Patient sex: M
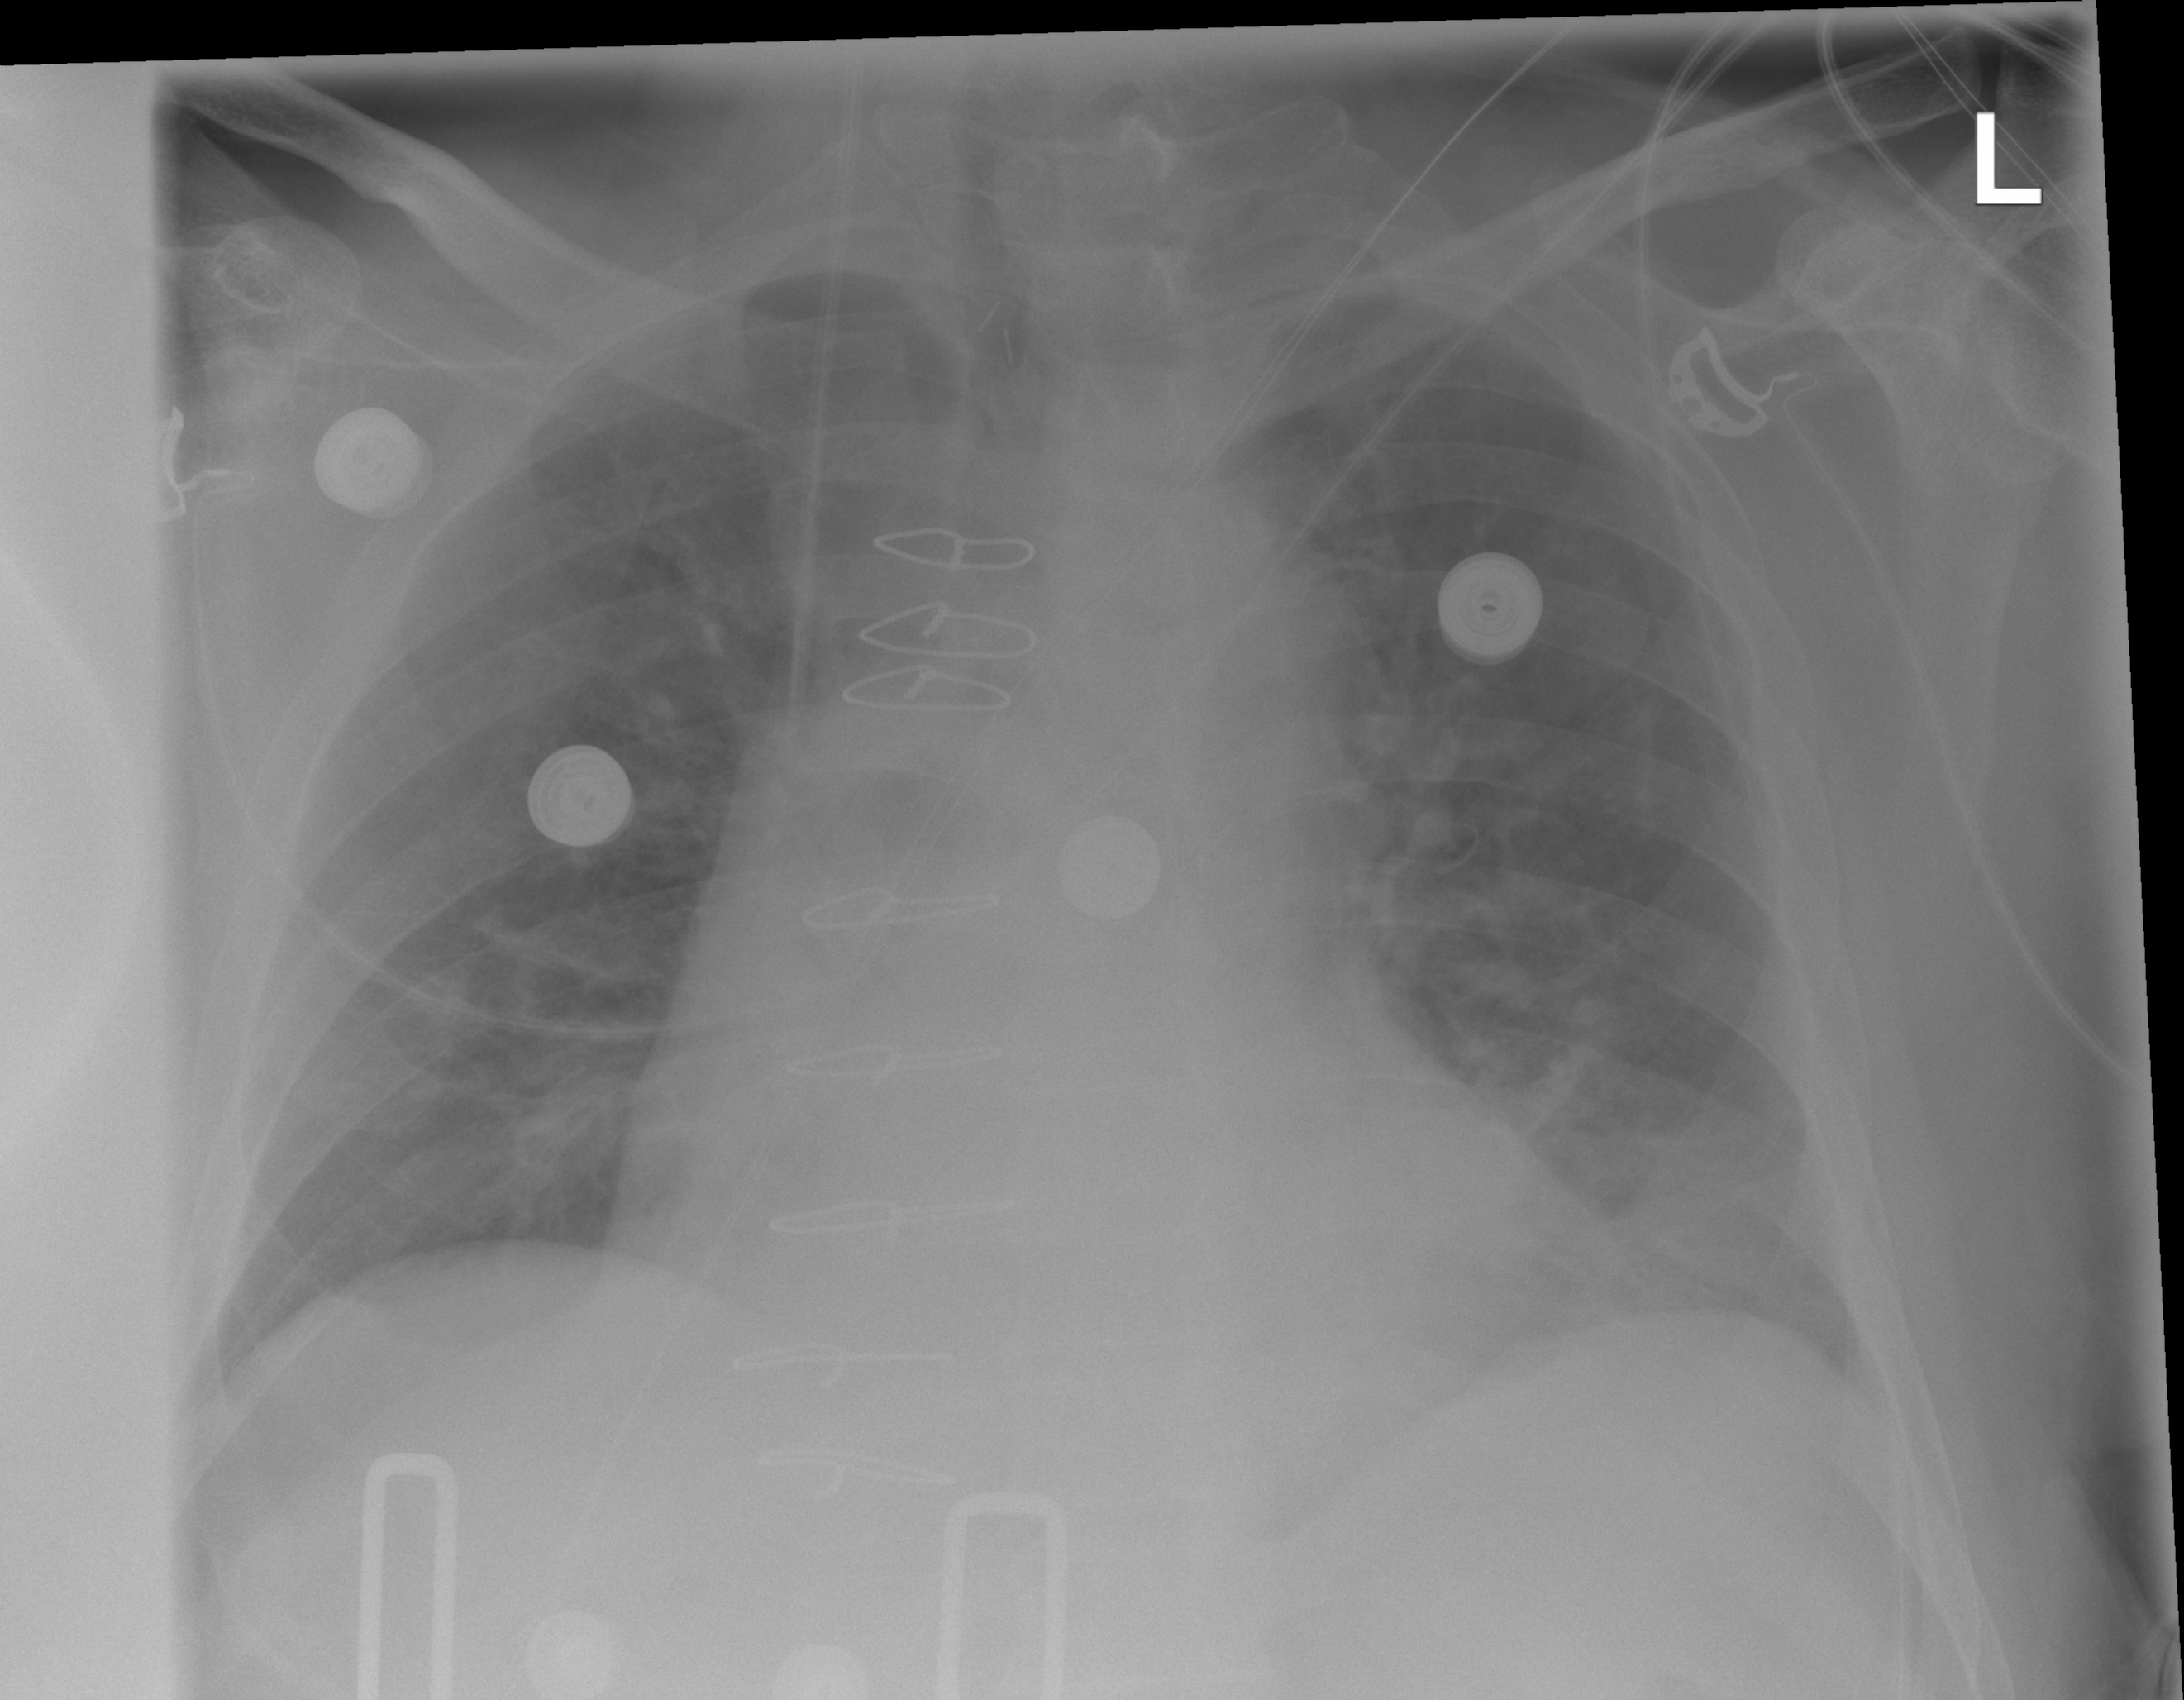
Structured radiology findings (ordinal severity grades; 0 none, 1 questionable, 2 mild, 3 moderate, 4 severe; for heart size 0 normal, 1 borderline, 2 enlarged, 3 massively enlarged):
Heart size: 0
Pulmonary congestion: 0
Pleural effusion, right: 0
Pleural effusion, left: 0
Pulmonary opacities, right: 0
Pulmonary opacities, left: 1
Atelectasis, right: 0
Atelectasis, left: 0